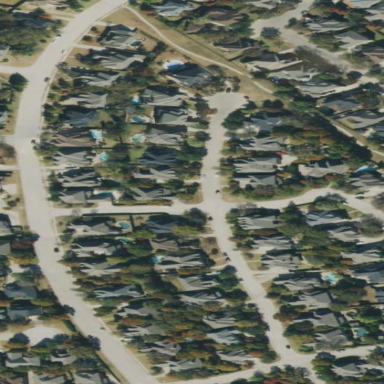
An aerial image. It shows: Residential neighbourhood.